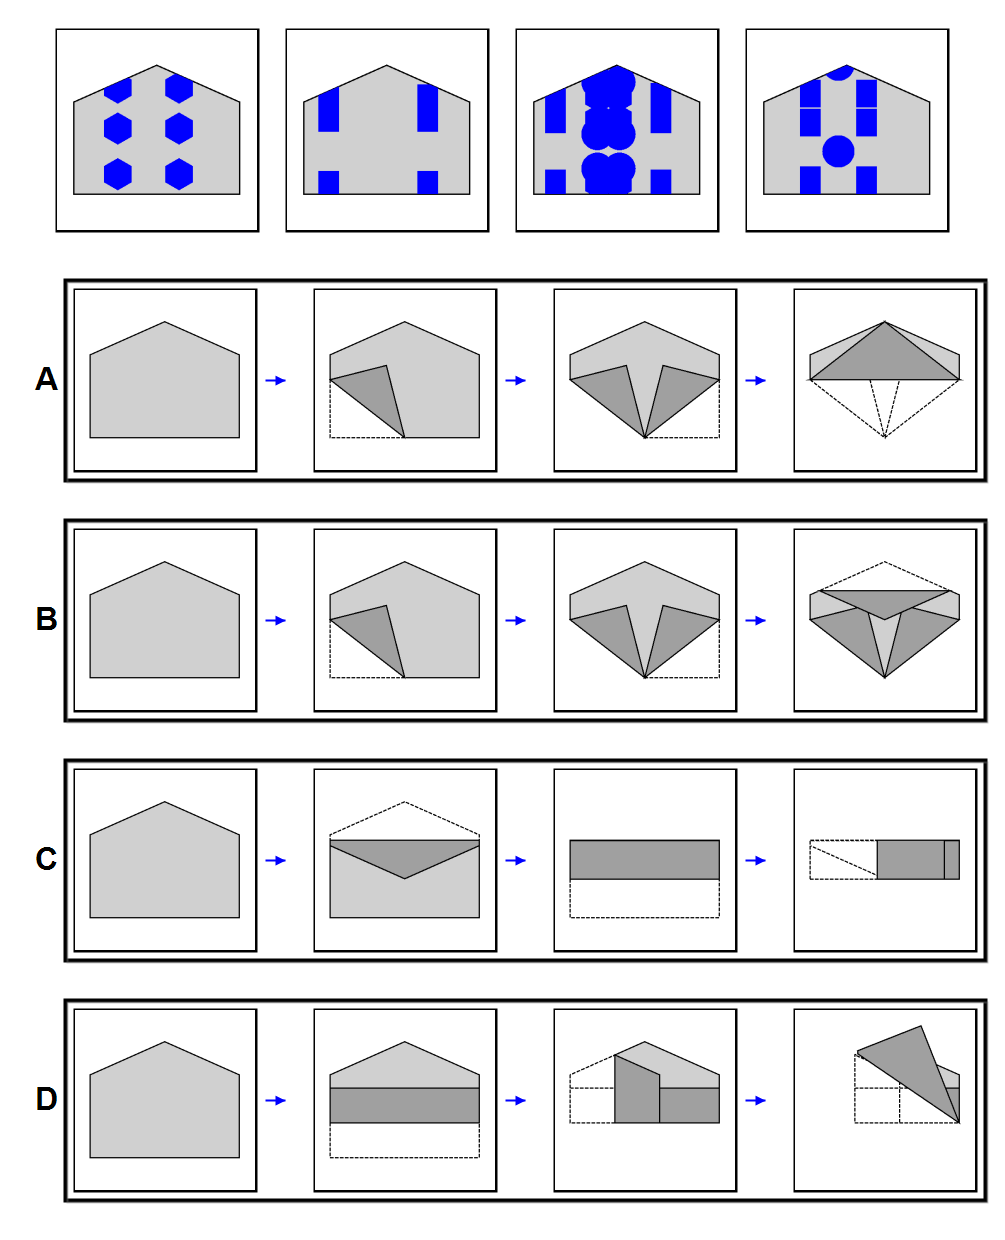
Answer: C